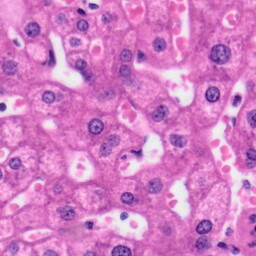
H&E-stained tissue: Liver